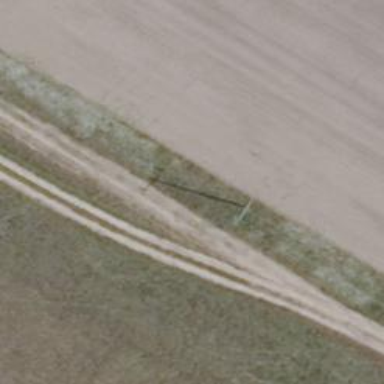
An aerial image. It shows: Minor power line with 3 cables.